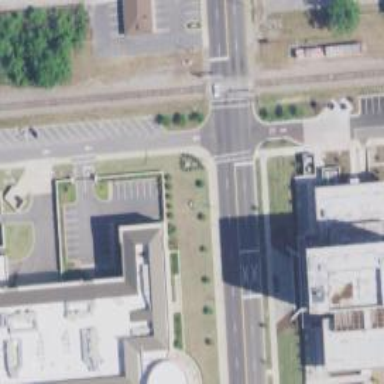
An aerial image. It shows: Courthouse building.